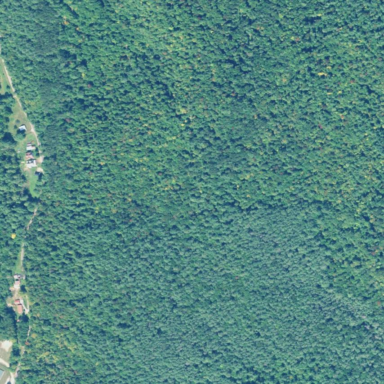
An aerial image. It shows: Nature reserve known as Forest Preserve Detached Parcel.